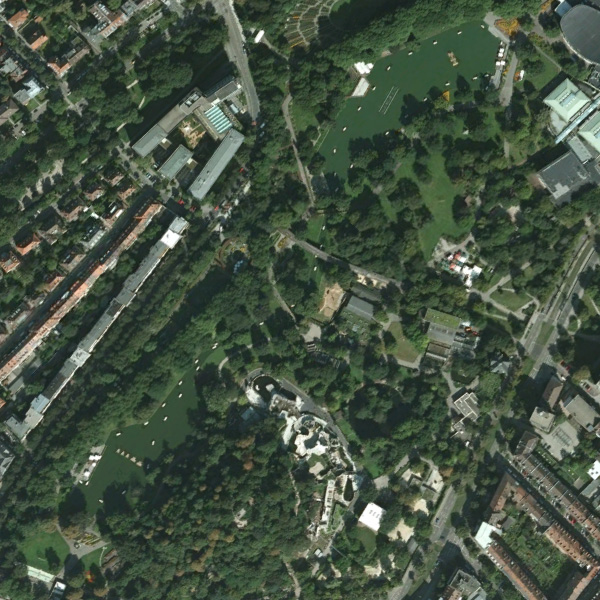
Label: Park